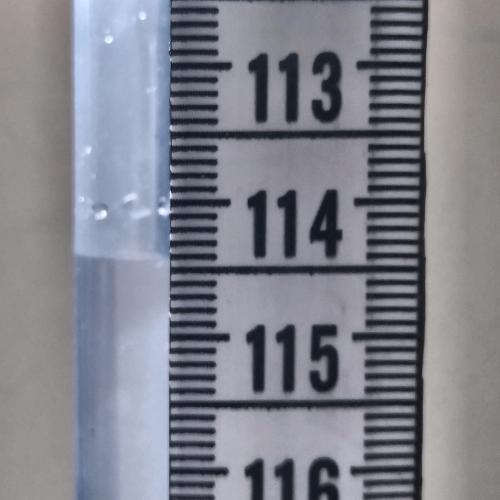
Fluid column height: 114.4 cm